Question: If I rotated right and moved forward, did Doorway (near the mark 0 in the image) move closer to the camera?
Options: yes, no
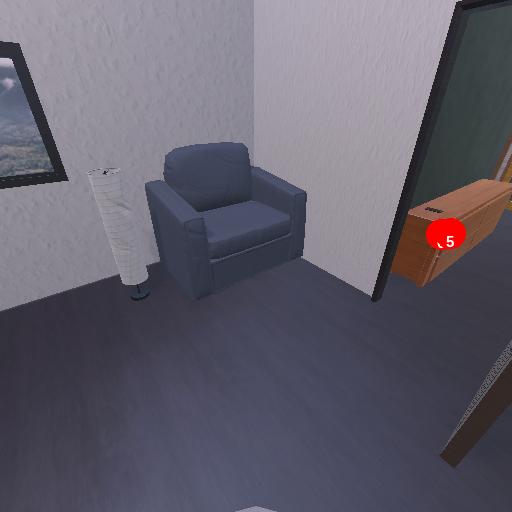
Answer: yes